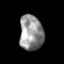
Tissue: prostate
Cell type: T cells
Senescence score: 0.711
Nuclear area (px): 821
Mean DAPI intensity: 146.758